Question: I have seen many topics on this around Stackoverflow, but I still could not find out how to do this on this particular case.
I am trying to display a list in a card fashion, I have a template I developed. It looks like this:

Here I have 3 cards, and in the first one, I displayed where I think 'divs' should be created
I cannot align the text the way I want. I want the 'Title' on top of the 'Description' and both aligned right of the first image. But so far I have gotten nowhere. I have a 'JSFiddle' of what I have so far right here: <URL>
Sorry about the ugly colors, I just needed to "see" the divs.
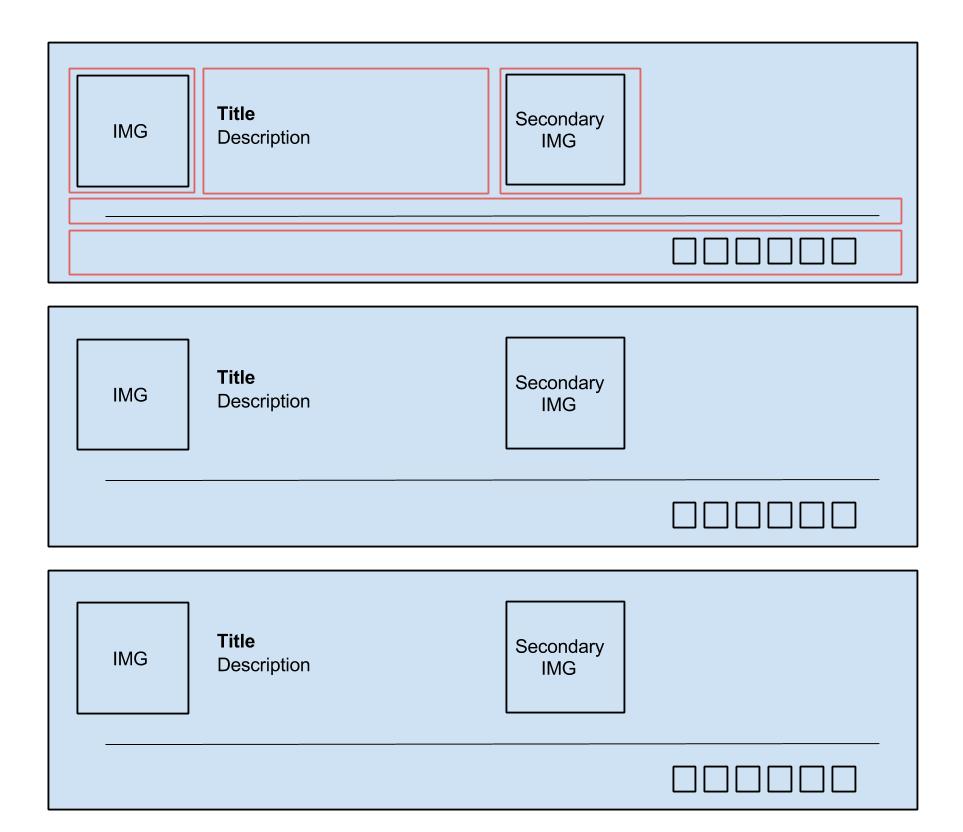
Answer: Make them float, and use 'div' instead 'p'.
'''
.trophy-image {
float: left;
background-color: #FF0000;
margin: 8px;
height: 56px;
}
.trophy-info {
float: left;
background-color: #00FF00;
margin: 8px;
line-height: 28px;
}
'''
<URL>